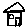
Label: house